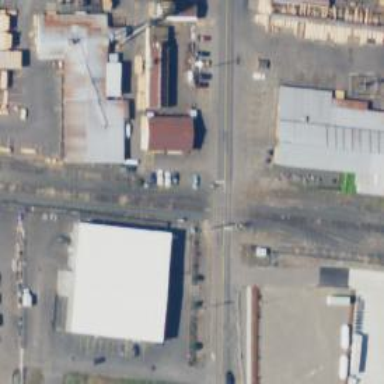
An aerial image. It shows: Siding service facility.